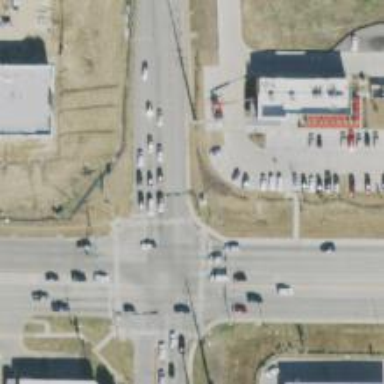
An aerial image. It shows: Marked road crossing.